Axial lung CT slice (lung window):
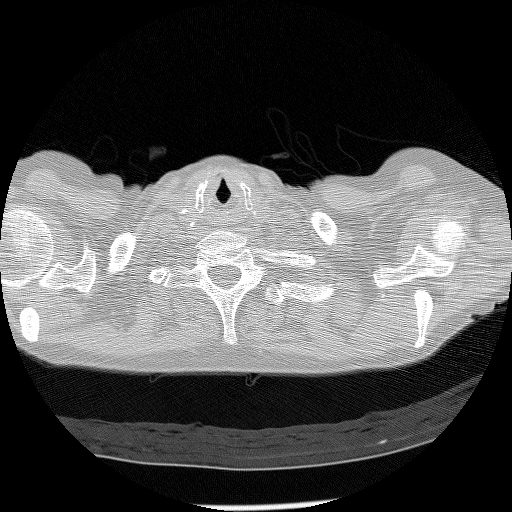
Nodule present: no